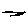
Label: line